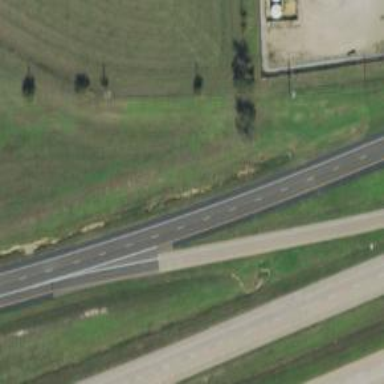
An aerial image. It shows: Secondary road with frontage road alongside.